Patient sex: M
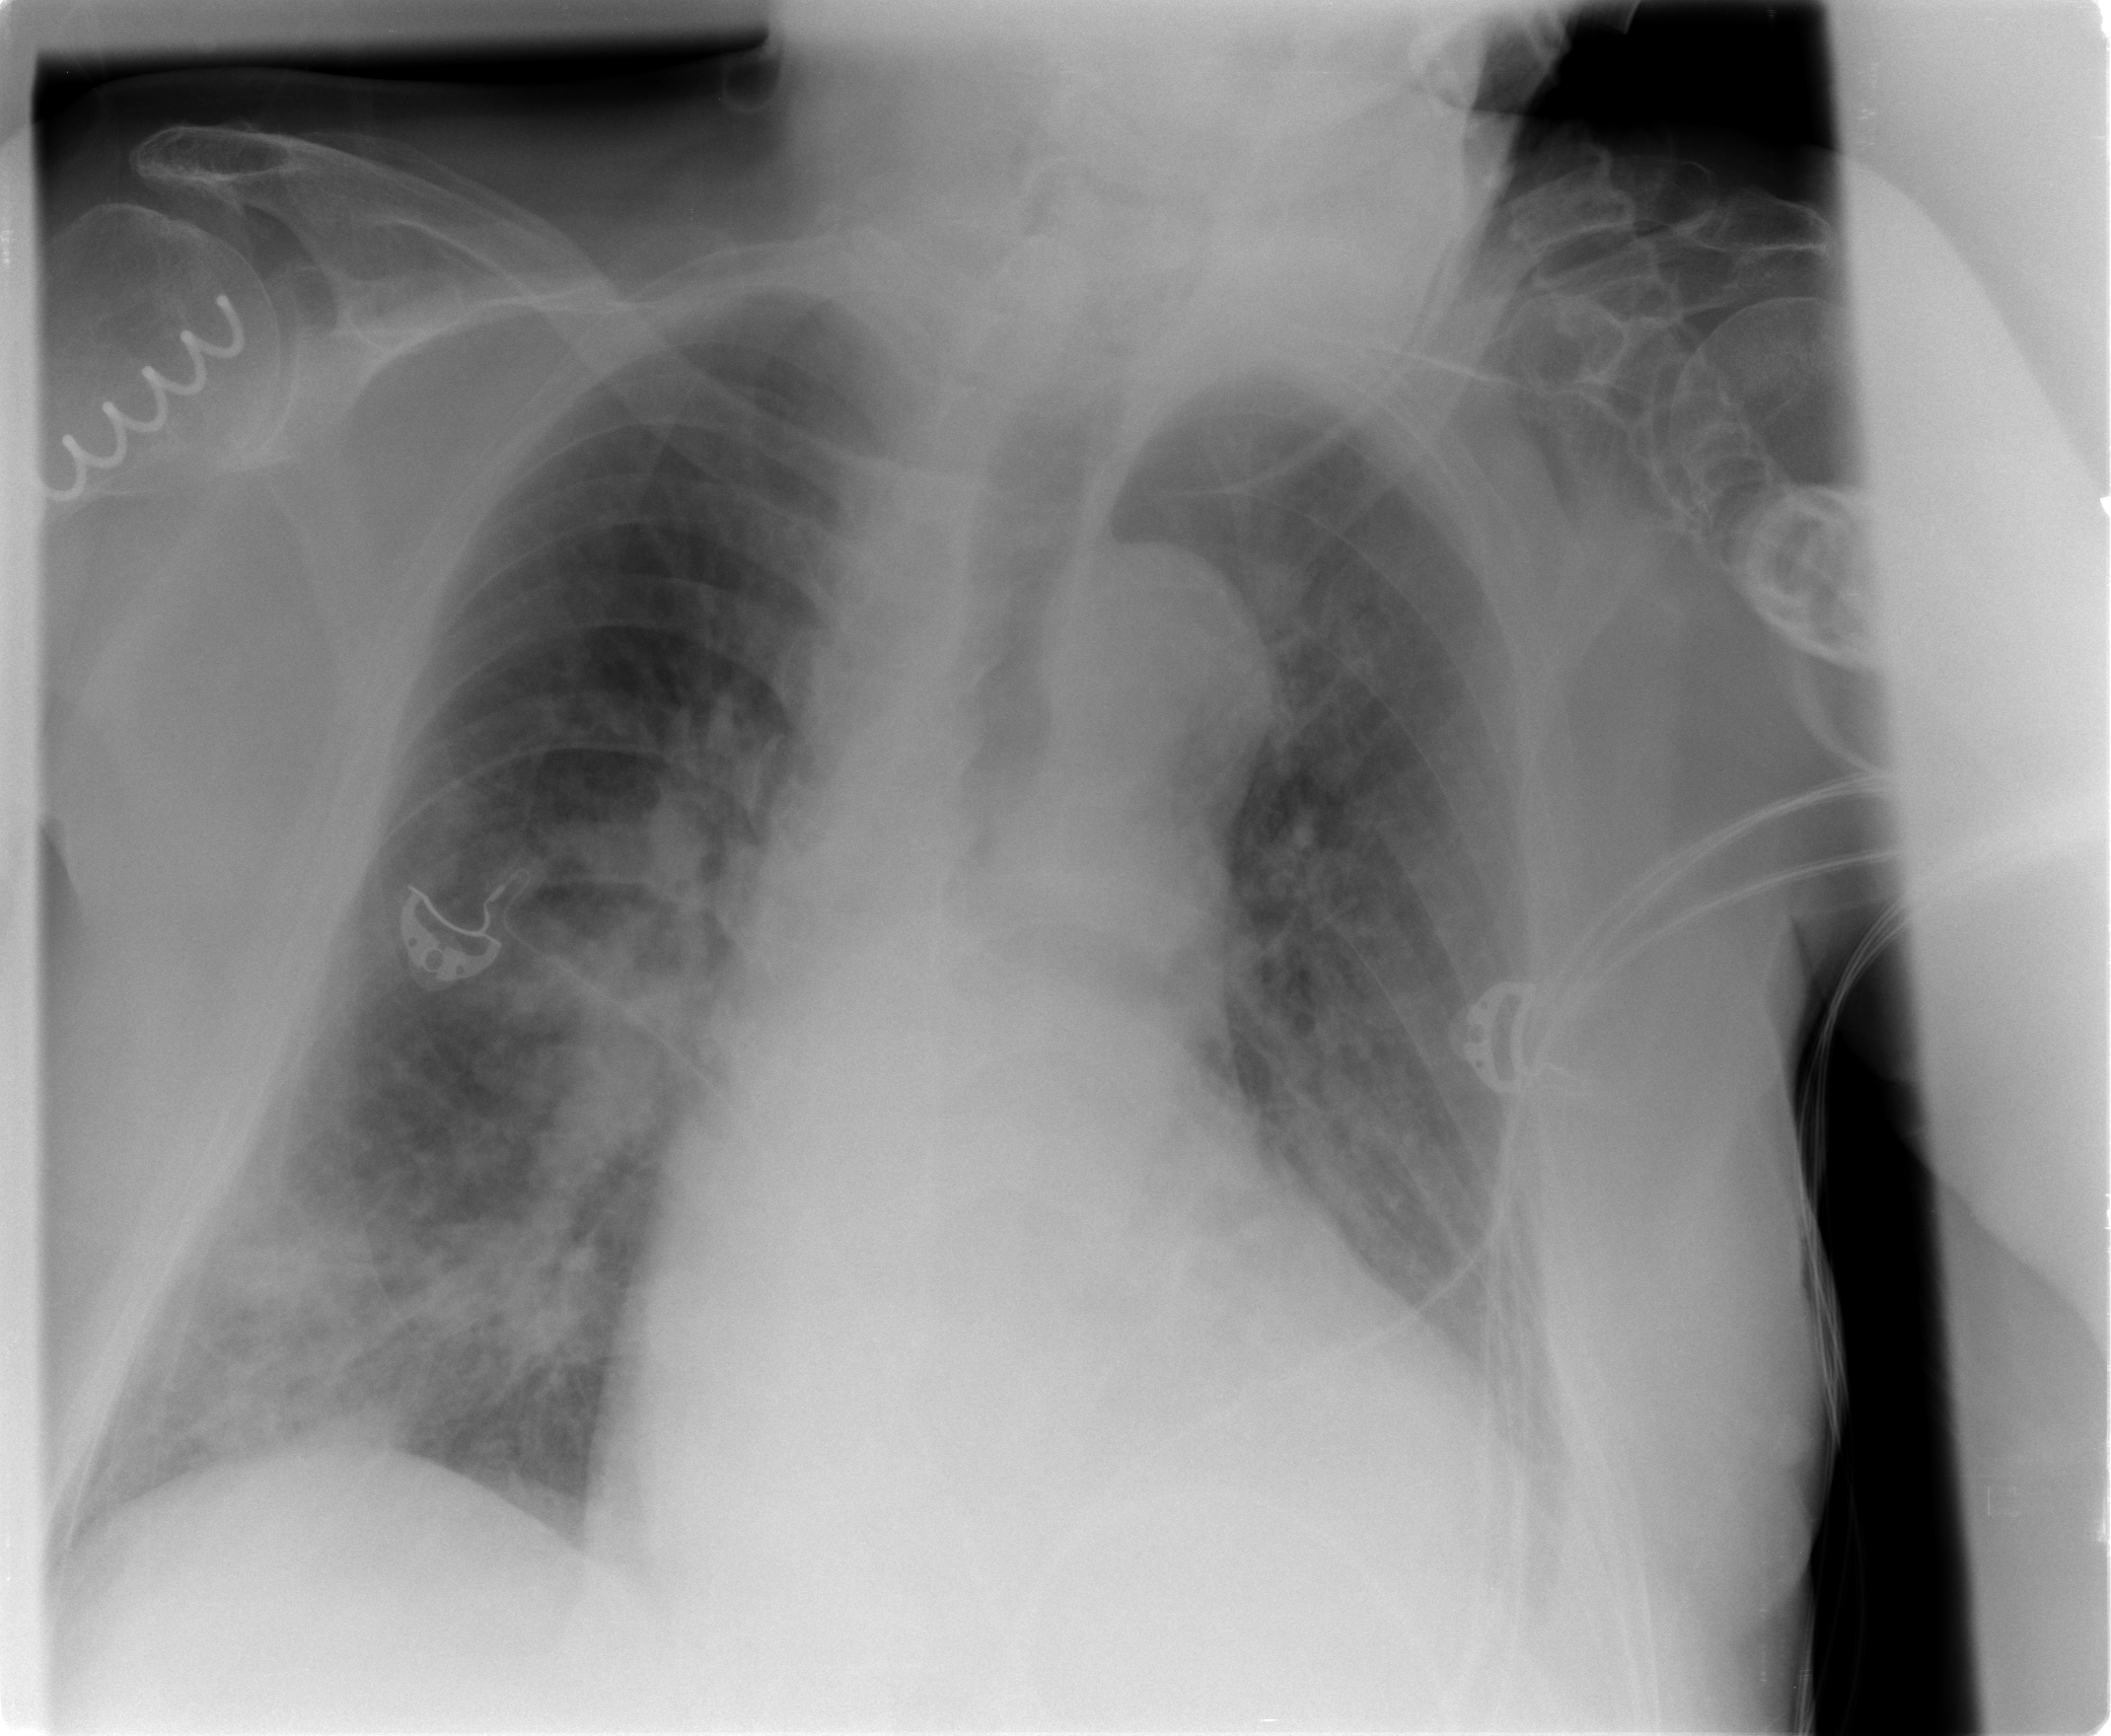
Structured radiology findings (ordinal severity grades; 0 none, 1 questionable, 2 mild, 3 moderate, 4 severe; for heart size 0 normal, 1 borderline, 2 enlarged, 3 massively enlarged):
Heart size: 2
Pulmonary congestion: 2
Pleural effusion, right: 0
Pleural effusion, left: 2
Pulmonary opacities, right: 2
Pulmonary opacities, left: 1
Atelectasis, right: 1
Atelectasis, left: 1